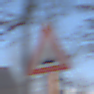
Verkehrszeichen: UnebeneFahrbahn
Umgebung: Outdoor, Special
Tageszeit: MorningAfternoon
Wetter: Clear
Licht: Natural
Jahreszeit: Winter
Kontrast: HighContrast